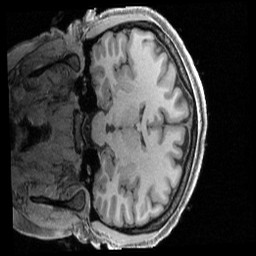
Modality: T1w
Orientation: coronal
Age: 20
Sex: female
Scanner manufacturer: siemens
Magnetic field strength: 3 T
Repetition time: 2.4 s
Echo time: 0.00231 s